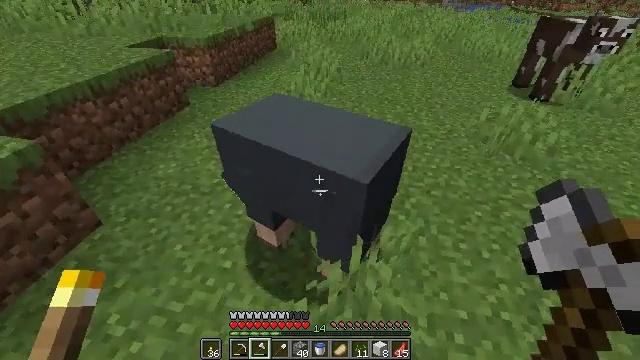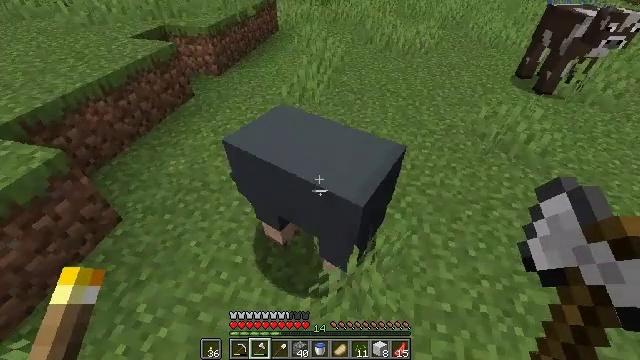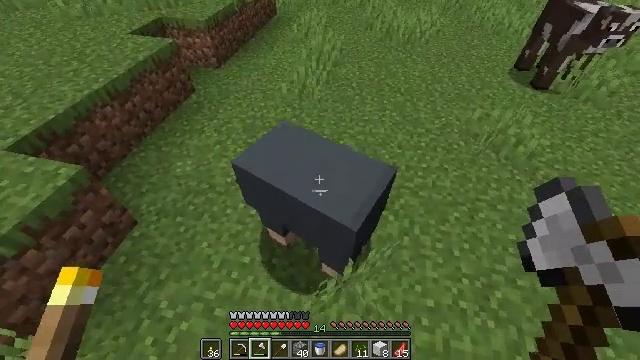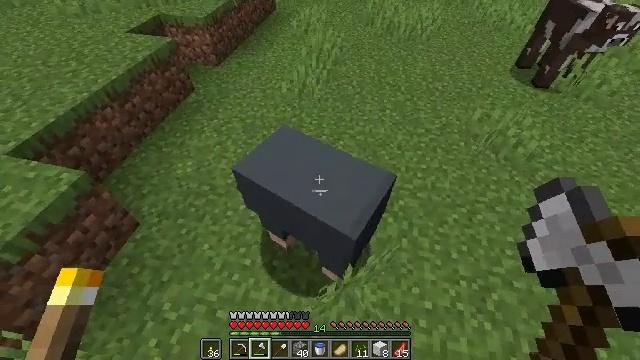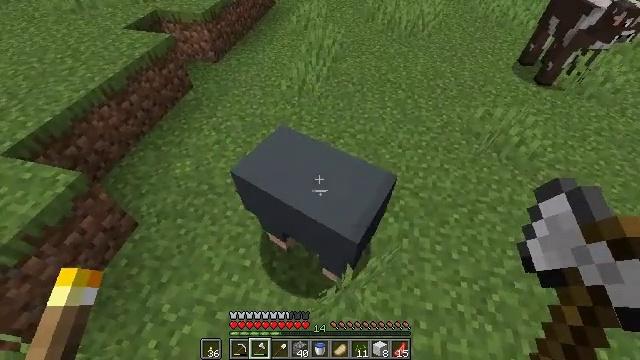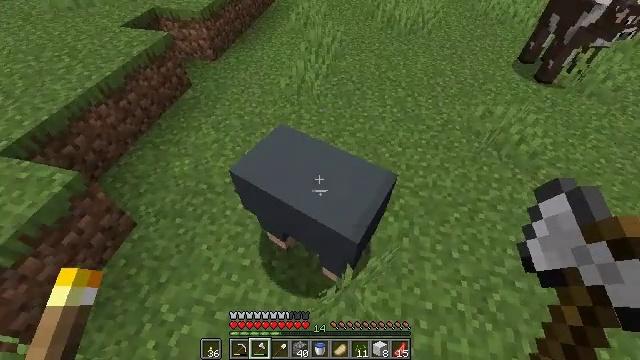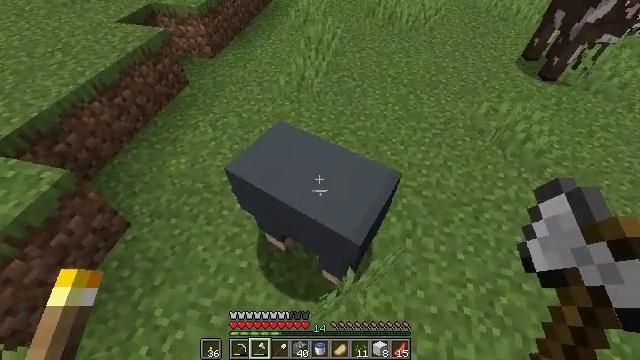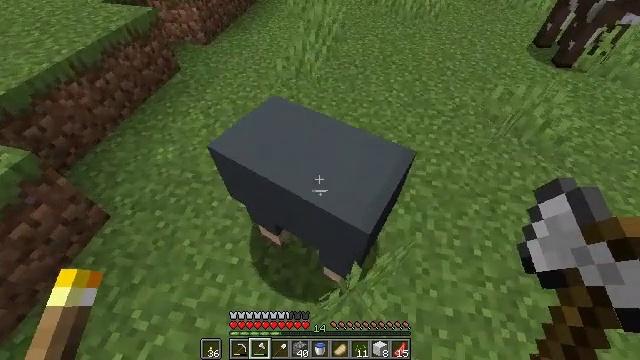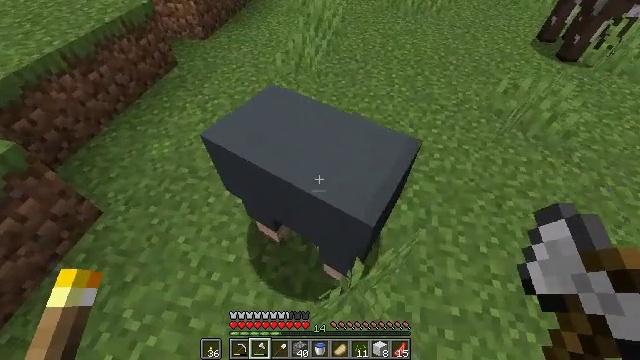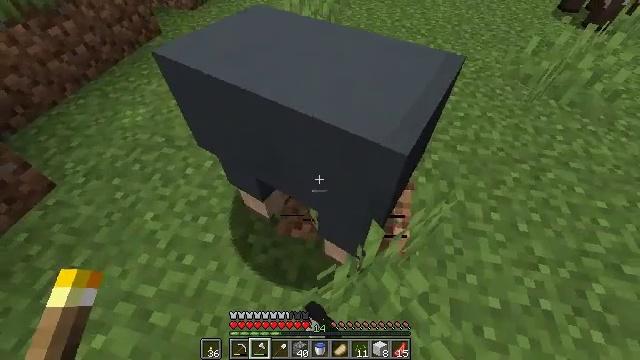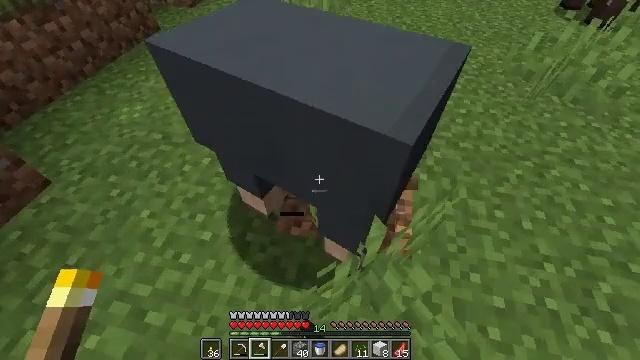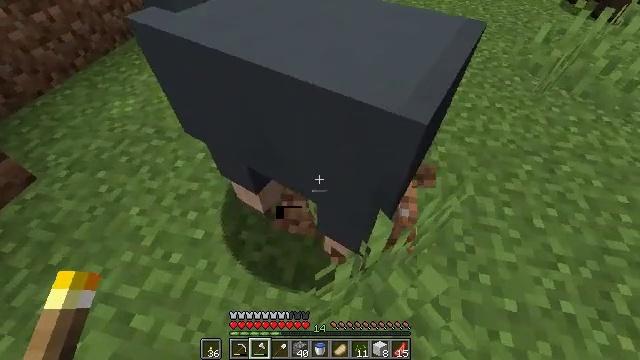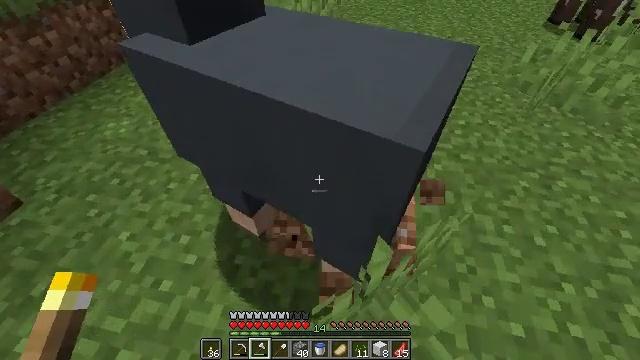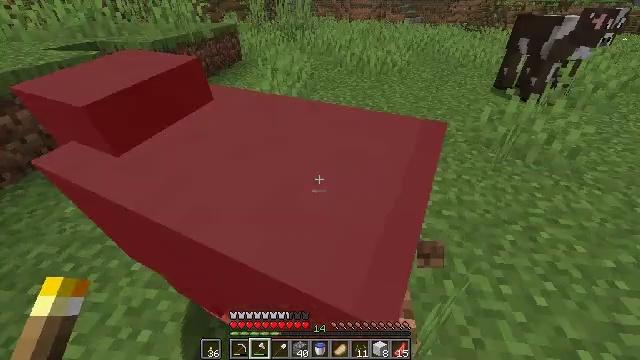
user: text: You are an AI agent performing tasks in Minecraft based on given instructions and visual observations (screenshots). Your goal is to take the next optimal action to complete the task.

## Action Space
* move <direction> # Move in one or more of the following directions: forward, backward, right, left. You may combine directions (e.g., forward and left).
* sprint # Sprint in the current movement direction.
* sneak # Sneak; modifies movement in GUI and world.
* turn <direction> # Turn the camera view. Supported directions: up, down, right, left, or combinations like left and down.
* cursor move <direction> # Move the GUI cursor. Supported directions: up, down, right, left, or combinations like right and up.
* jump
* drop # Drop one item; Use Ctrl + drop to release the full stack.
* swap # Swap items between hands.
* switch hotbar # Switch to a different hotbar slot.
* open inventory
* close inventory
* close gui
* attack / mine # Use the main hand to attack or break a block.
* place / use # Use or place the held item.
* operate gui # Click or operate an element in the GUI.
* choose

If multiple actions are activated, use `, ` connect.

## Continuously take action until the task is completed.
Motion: motion action
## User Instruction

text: Kill the sheep.
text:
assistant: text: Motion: move forward, turn down, jump
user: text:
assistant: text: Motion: move forward, turn down
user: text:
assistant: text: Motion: move forward, turn down
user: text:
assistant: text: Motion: no_op
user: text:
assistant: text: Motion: no_op
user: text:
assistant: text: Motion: no_op
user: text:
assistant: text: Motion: no_op
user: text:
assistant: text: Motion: attack / mine
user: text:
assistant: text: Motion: attack / mine
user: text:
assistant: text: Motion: attack / mine
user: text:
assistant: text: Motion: no_op
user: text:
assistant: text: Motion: move forward, turn right and up
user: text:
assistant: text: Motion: move forward, turn right and up
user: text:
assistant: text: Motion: sprint